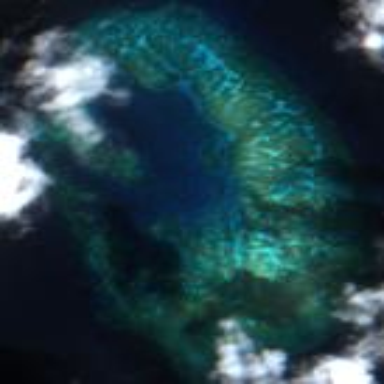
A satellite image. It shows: Beautiful reef in its natural habitat.